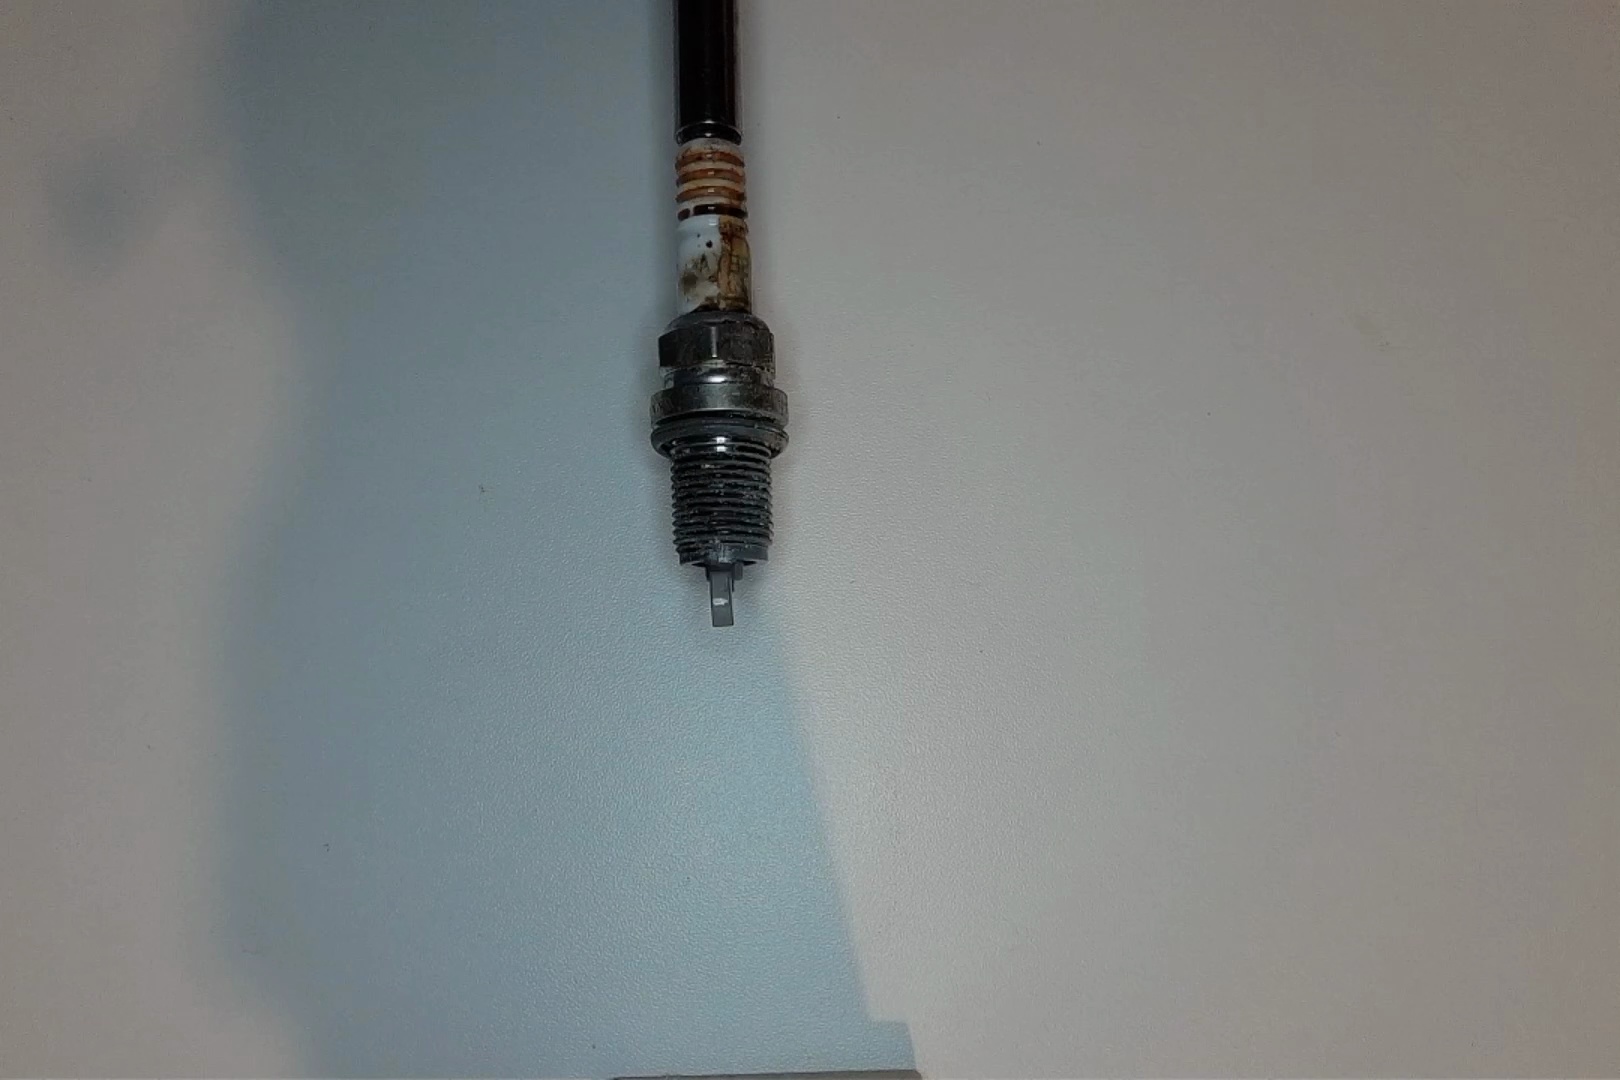
Label: anomaly